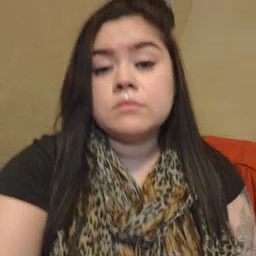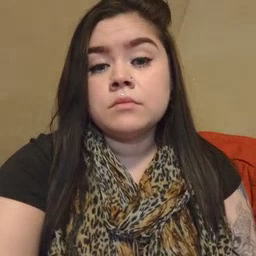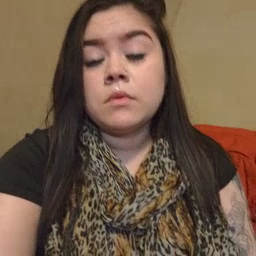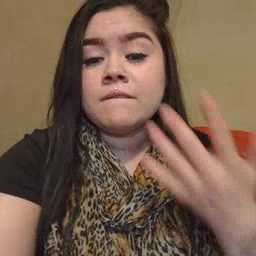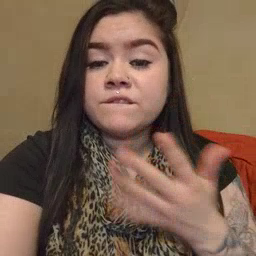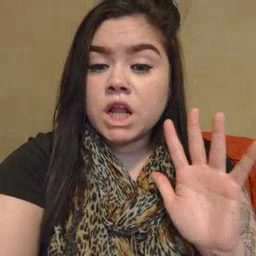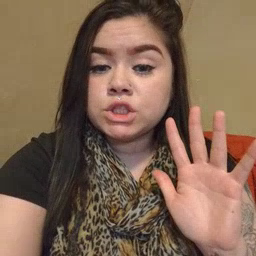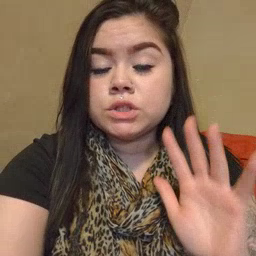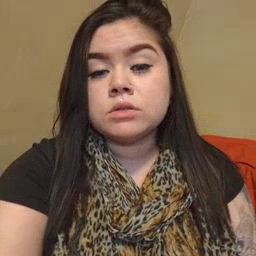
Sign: finish